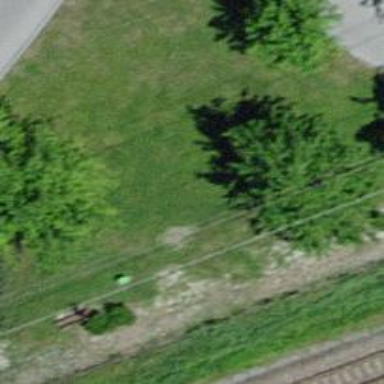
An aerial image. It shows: Bench for seating.